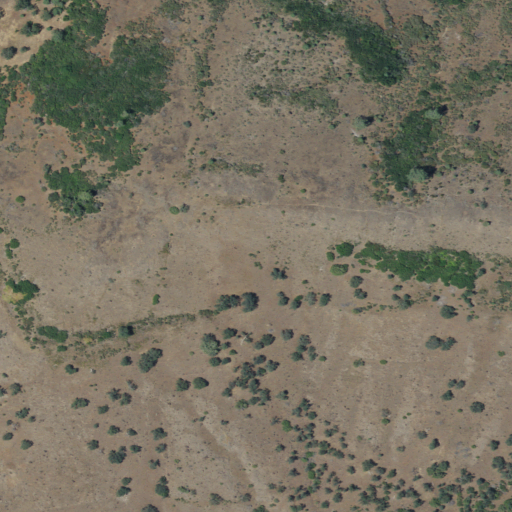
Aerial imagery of ridge(s) in California named Indian Ridge containing shrub, grassland, and evergreen forest